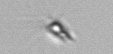
Label: Calciopappus